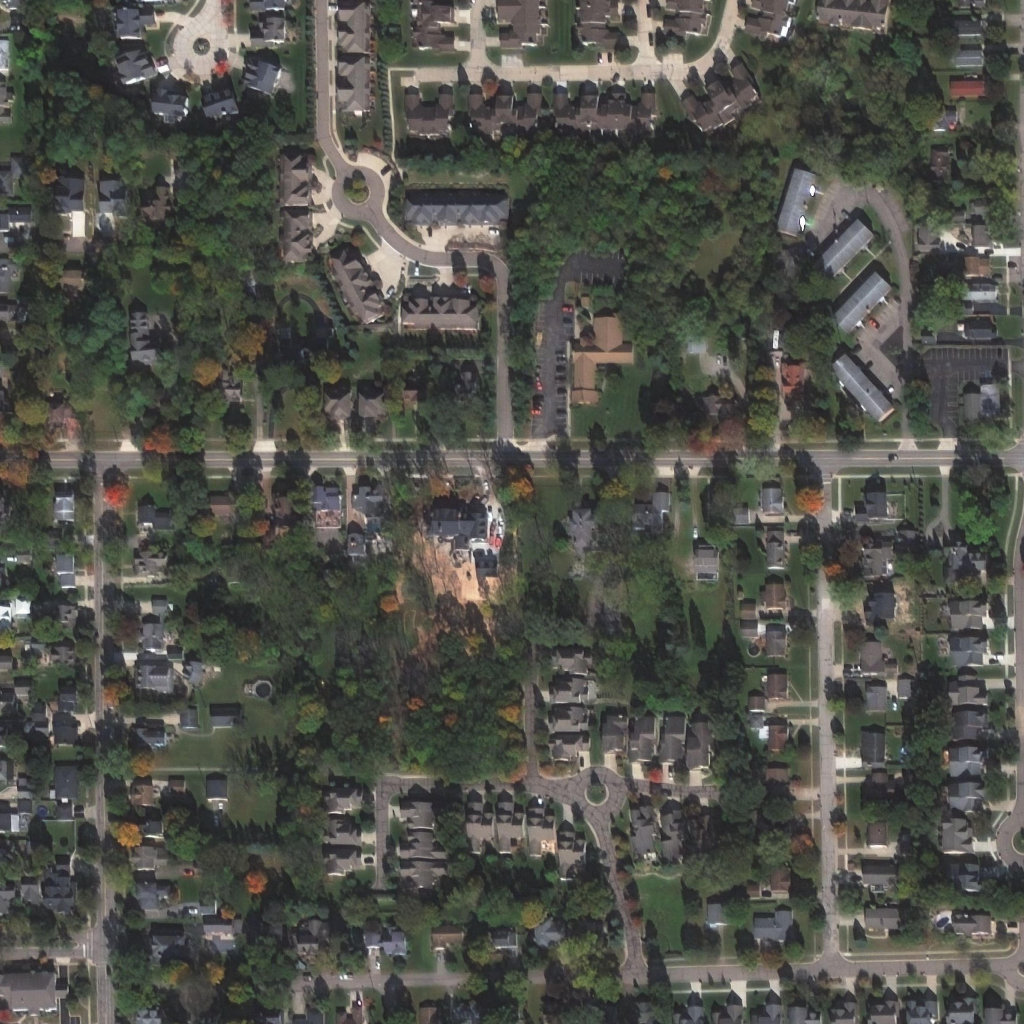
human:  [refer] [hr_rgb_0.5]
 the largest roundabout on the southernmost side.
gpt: <box>[[56, 75, 59, 79, 0]]</box>